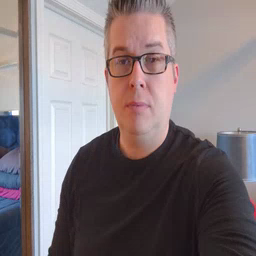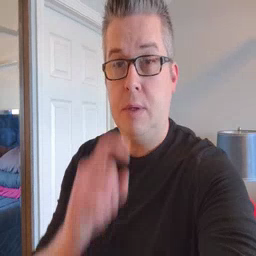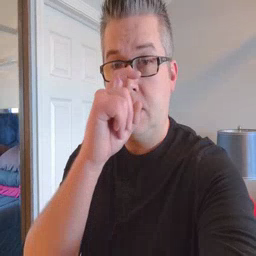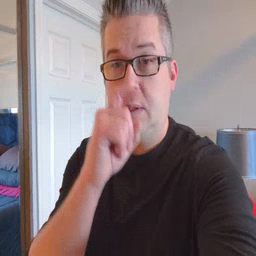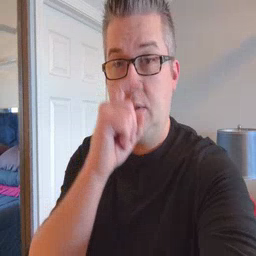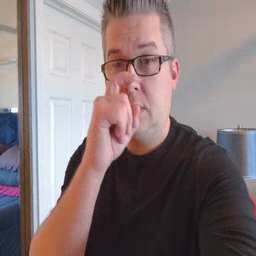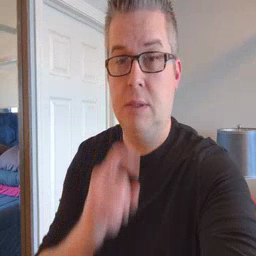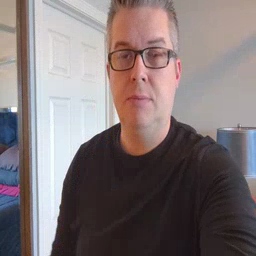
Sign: doll